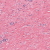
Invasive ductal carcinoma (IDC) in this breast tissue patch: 0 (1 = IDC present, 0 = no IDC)